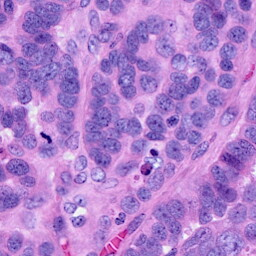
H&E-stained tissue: Ovarian